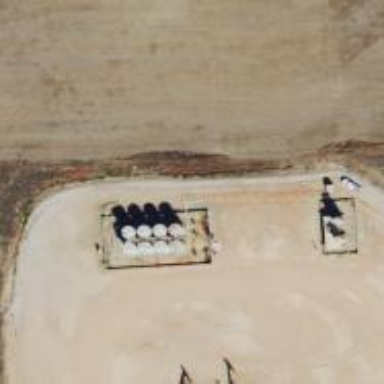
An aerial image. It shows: Storage tank with man-made structure.